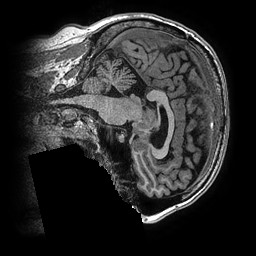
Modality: T1w
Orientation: sagittal
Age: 60
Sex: male
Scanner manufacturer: ge
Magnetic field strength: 3 T
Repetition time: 0.006952 s
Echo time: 0.00292 s